Field crop: tomato
Growth stage: 2
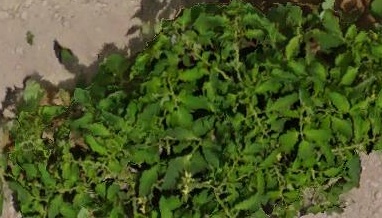
Species: tomato